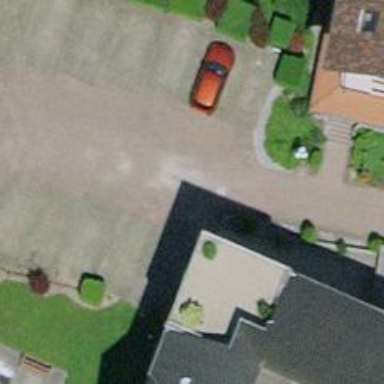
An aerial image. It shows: Parking aisle designated as service road.